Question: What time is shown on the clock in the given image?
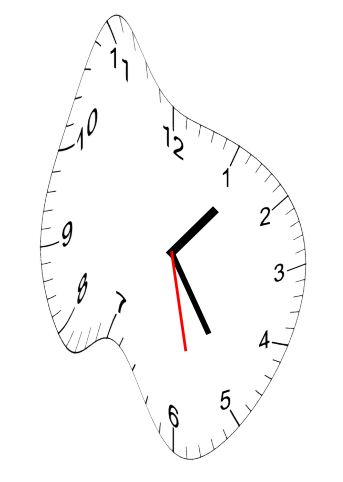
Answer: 01:24:28